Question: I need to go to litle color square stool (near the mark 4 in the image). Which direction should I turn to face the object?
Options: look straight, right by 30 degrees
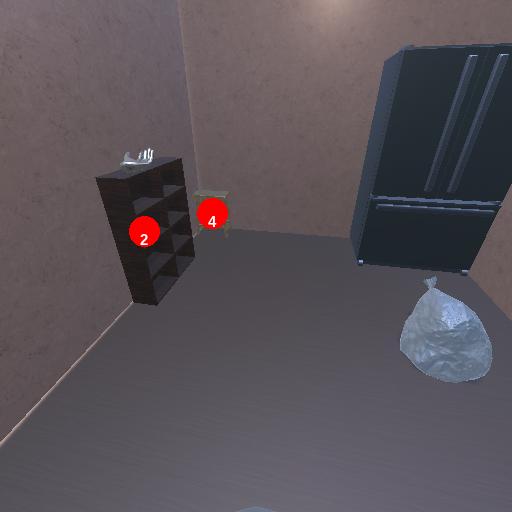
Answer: look straight